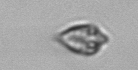
Label: Oxytoxum